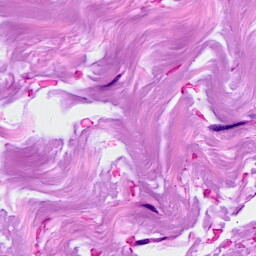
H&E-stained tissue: Breast